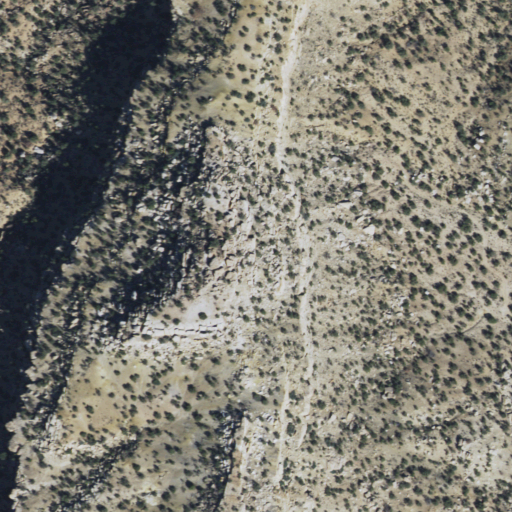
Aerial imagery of cliff(s) in Arizona named Burnt Corn containing shrub and evergreen forest